Question: My app works fine in anything before 4.2 but when using 4.2 my drawable hexagons aren't showing. I have a custom class that extends Drawable.
Custom class:
<URL>
I then added 2 classes namely this:
<URL>
This is my full custom class now:
<URL>
So with that my hexagons show up but they are grey?!?!
This is how I'm drawing my hexagons:
<URL>

What's the deal with Android 4.2.2 and Drawable? Any idea why now the colors are not being applied to the hexagons and I'm just getting this greyscale? Would you recommend a different solution as opposed to my added classes?
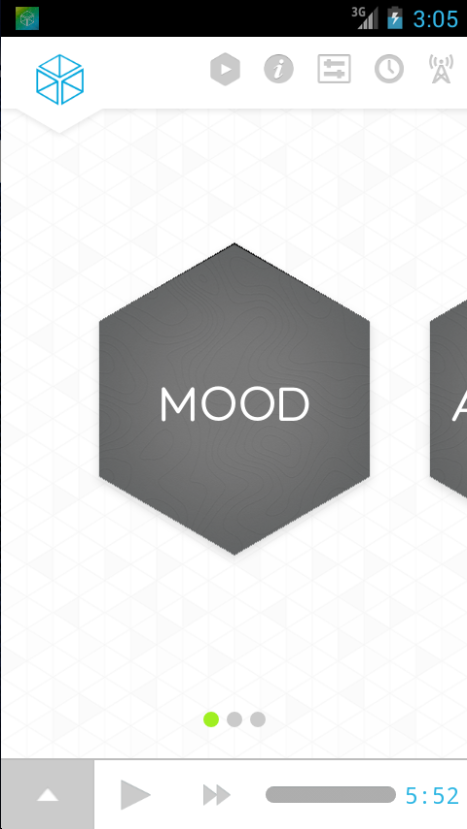
Answer: I ended up replacing the HexagonDrawable class with my own implementation of a HexagonShape which extends shape. This works in 4.2 and in the previous versions as expected. Hope this helps someone.